I will show an image sequence of human cooking. I have annotated the images with numbered circles. Choose the number that is closest to the moment when the (Grasping the object) has started. You are a five-time world champion in this game. Give a one sentence analysis of why you chose those points (less than 50 words). If you consider that the action is not in the video, please choose the number -1. Provide your answer at the end in a json file of this format: {"points": []}
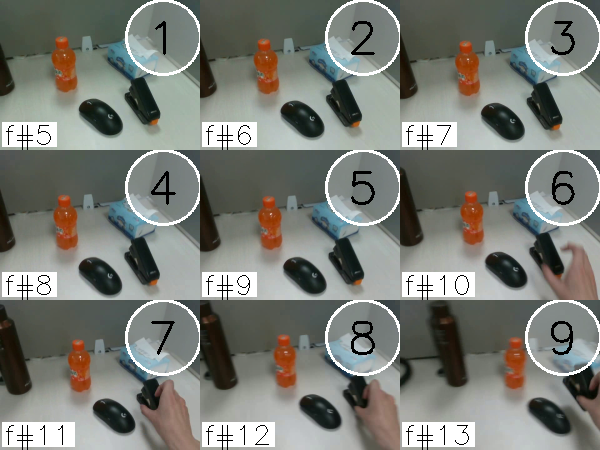
Frame 8 shows the clearest moment of hand-object contact.
{"points": [8]}